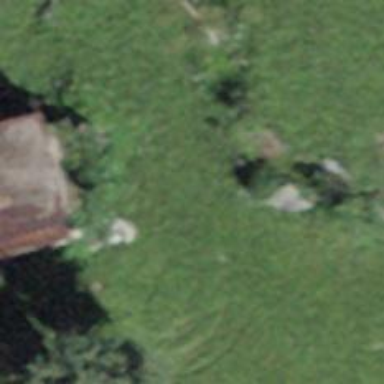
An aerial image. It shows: Isolated dwelling in the countryside.